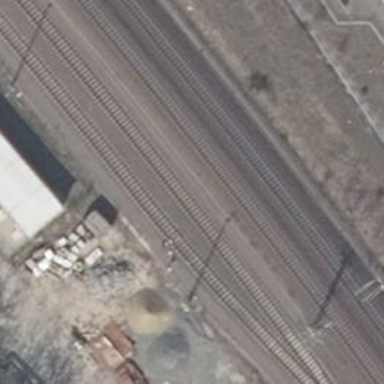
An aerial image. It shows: Wedge is used for the railway derail.